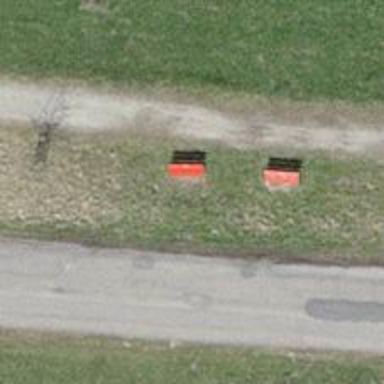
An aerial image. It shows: Red bench.